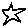
Label: star